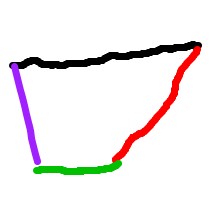
Shape: trapezoid